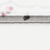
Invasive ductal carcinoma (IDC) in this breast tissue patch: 0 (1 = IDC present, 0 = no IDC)